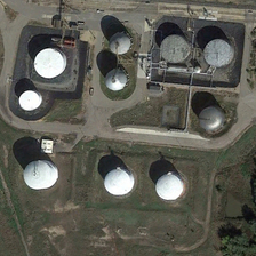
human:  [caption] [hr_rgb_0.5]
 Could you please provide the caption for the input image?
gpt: There are many round tanks standing in this area.

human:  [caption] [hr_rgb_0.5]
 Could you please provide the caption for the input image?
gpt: Many round tanks are in this area.

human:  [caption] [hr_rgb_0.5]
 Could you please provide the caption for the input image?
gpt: There are many round reservoirs standing in this area.

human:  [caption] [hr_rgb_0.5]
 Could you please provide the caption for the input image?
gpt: There are many round reservoirs in this area.

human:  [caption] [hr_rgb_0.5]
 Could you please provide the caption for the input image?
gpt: Many spherical storage tanks are located in this area.